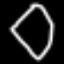
Label: diamond